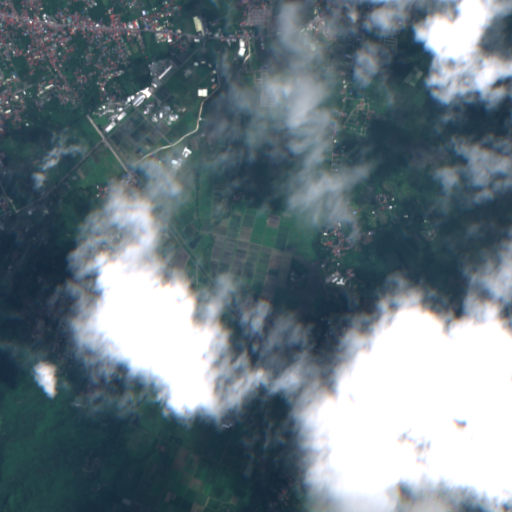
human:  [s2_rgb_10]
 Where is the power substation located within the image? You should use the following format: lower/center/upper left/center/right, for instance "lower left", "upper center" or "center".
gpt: The power substation is located in the upper left of the image.
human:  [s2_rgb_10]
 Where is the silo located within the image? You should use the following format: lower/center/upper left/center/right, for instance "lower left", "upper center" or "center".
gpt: The silo is located in the center left of the image.
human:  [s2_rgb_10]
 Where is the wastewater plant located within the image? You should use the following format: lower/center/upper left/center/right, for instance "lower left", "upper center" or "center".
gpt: The wastewater plant is located in the center left of the image.
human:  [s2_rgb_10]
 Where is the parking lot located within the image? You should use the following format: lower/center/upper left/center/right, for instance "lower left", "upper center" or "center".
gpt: There is no parking lot in the image.